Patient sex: M
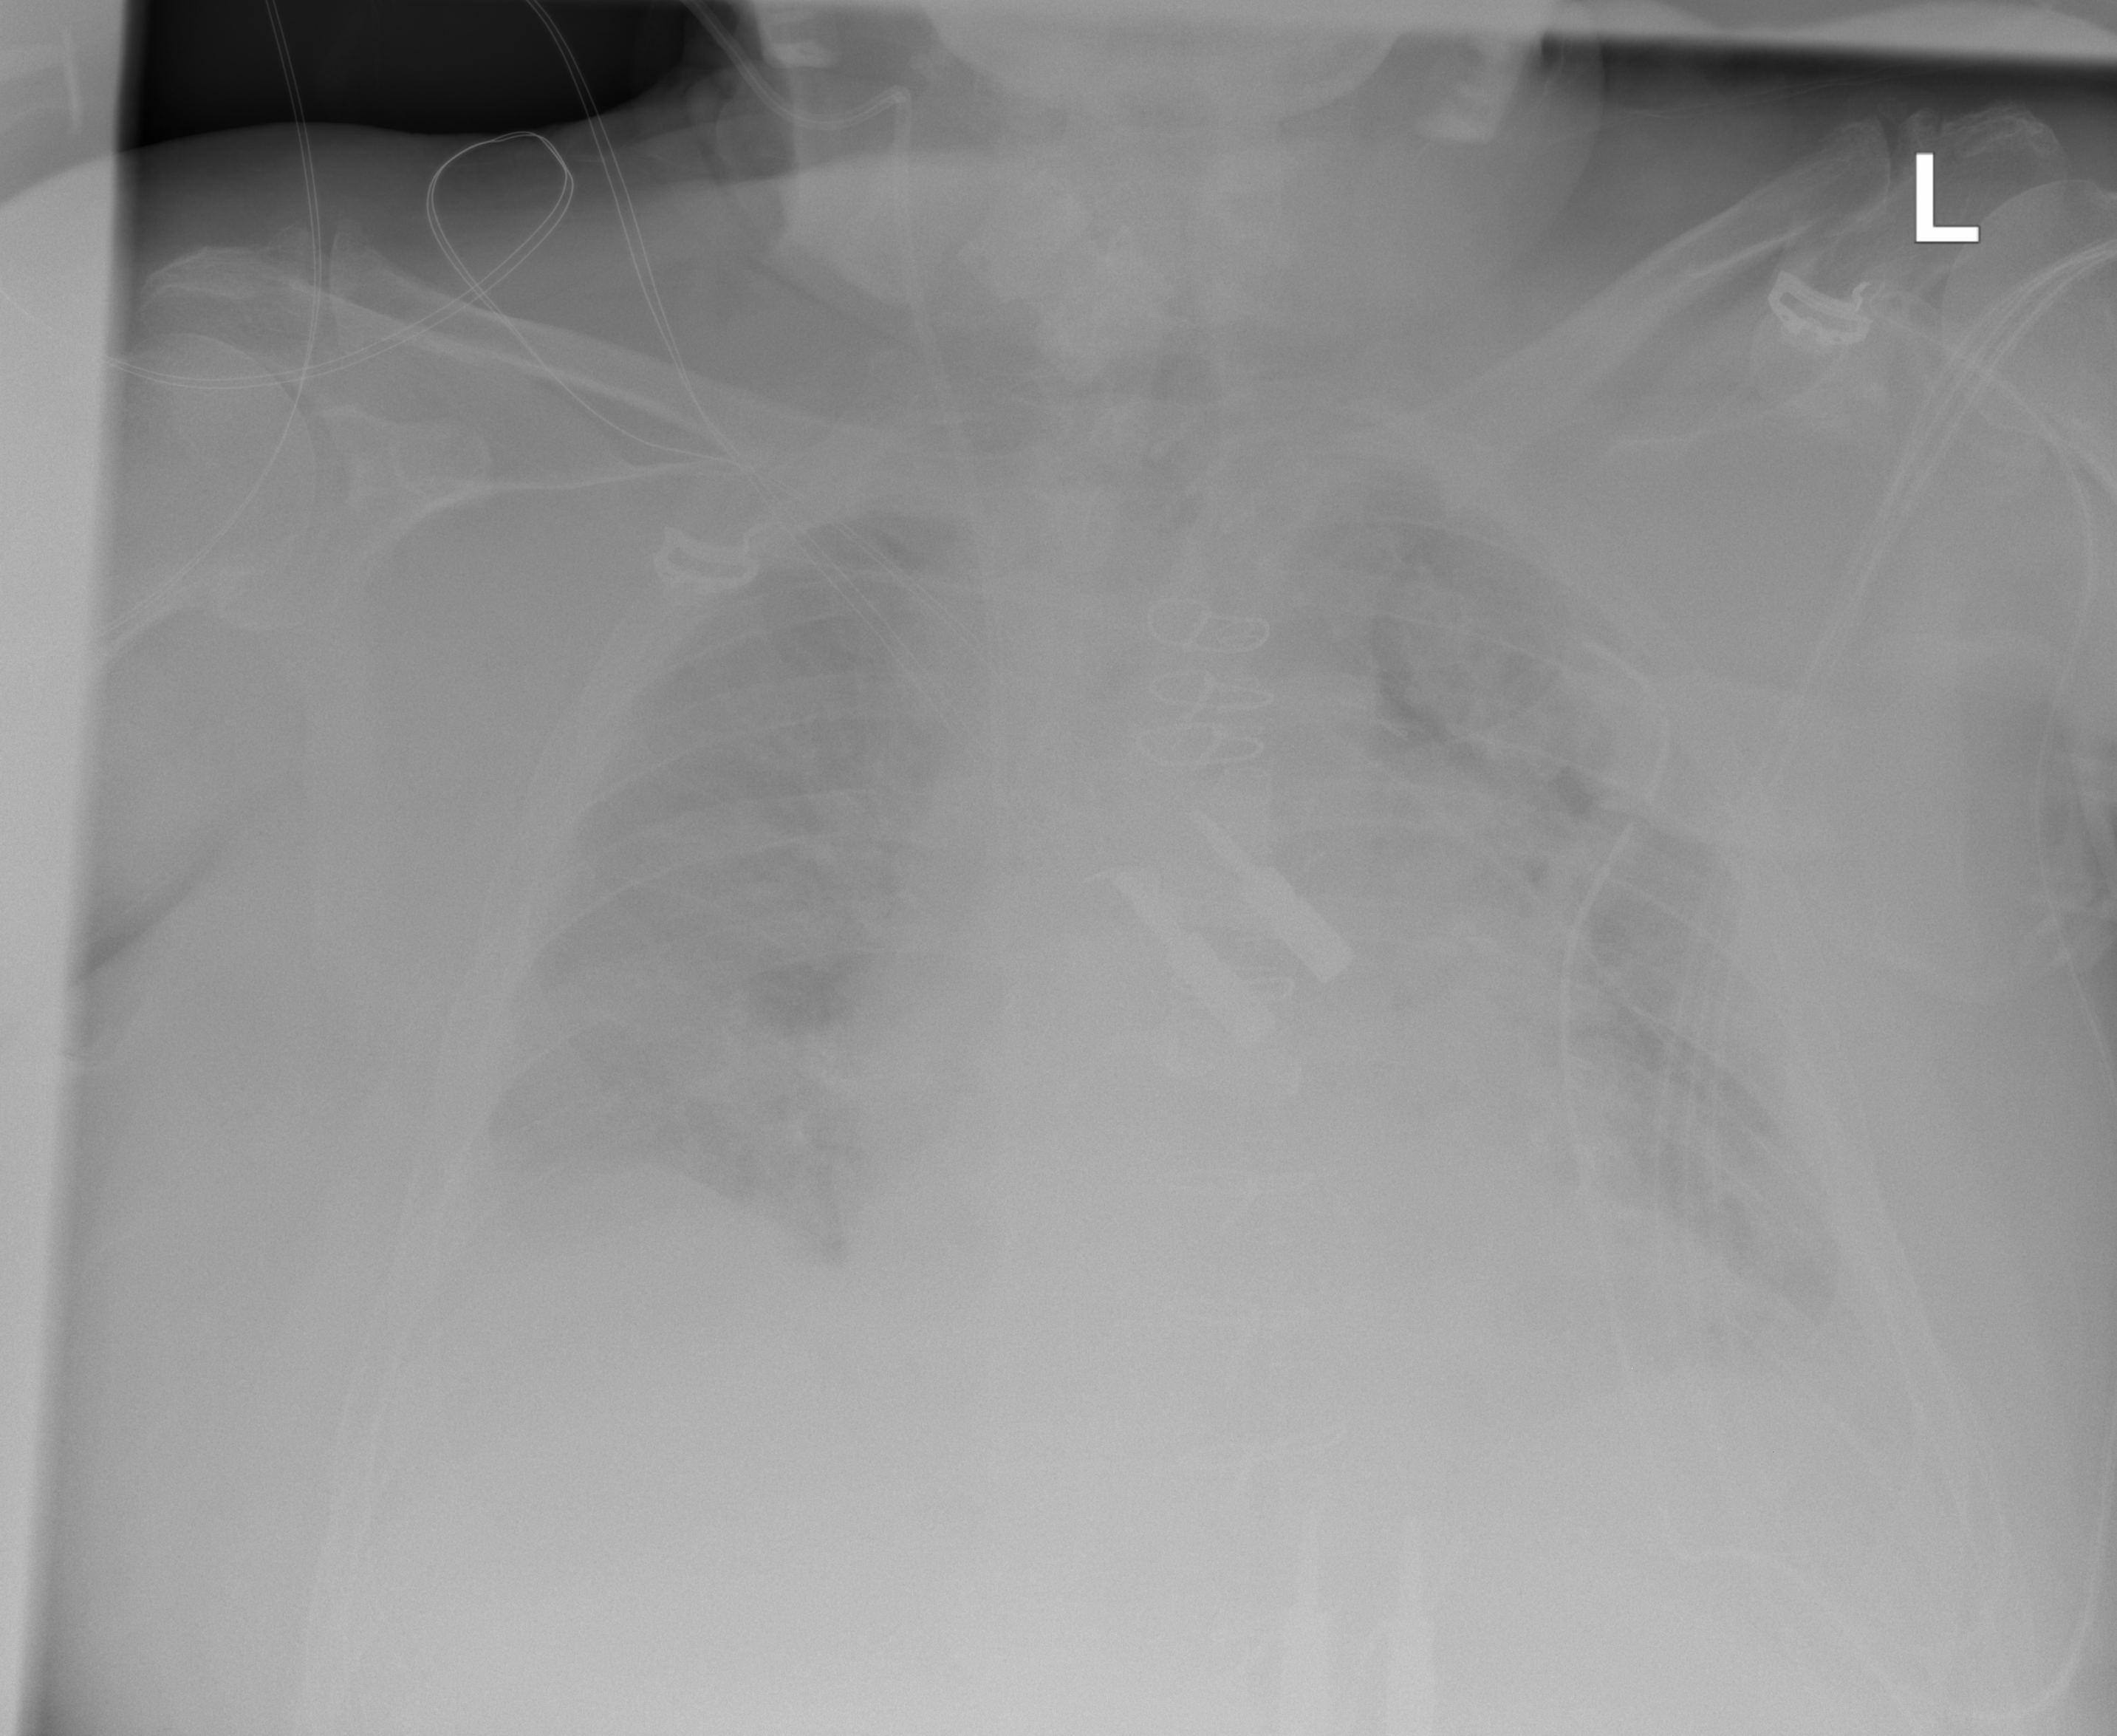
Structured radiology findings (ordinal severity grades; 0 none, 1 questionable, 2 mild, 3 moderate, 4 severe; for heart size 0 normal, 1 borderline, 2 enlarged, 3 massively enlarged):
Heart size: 2
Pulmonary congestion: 1
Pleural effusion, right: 2
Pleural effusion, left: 2
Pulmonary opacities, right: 1
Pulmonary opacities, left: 1
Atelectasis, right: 3
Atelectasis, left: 3